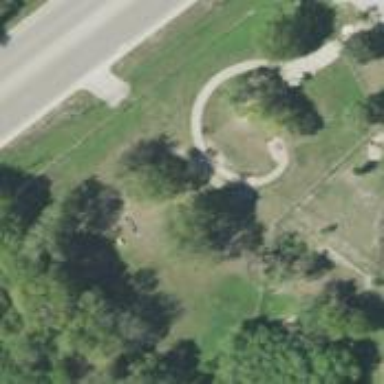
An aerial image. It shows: Dog park enclosed by fence.